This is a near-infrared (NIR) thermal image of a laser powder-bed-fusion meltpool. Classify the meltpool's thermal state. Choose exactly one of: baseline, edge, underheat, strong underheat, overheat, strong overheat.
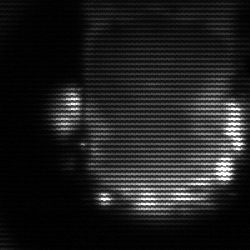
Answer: baseline